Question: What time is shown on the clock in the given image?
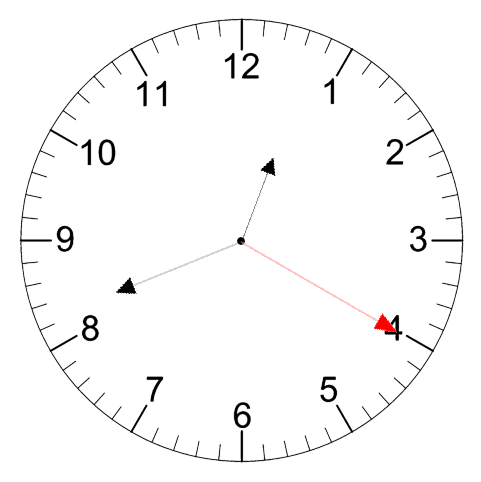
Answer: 12:41:20